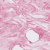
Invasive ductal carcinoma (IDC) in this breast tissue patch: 0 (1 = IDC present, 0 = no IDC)